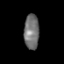
Tissue: prostate
Cell type: T cells
Senescence score: 0.1783
Nuclear area (px): 521
Mean DAPI intensity: 112.831